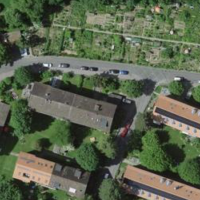
EUNIS habitat code: 54
Species observed at this site:
Rumex sanguineus